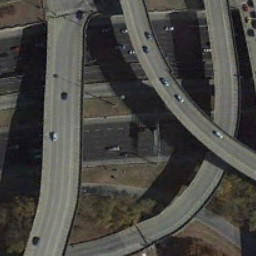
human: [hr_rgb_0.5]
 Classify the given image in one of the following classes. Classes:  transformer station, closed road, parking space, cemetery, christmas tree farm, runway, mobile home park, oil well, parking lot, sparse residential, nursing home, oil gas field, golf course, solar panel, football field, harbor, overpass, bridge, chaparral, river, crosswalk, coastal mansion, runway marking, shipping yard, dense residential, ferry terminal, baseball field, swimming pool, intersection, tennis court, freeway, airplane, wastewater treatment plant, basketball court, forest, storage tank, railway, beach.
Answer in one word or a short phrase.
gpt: overpass